Question: Performing basic pagination in Firebase via 'startAt', 'endAt' and 'limit' is terribly complicated, there must be an easier way.
I'm constructing an administration interface for a large number of user submissions. My initial (and current) idea is to simply fetch everything and perform pagination on the client. There is however a noticable delay when fetching 2000+ records (containing 5-6 small number/string fields each) which I attribute to a data payload of over 1.5mb.
Currently all entries are added via <URL> but I'm a bit lost as to how paginate through the huge list.
To fetch the first page of data I'm using <URL> of 5:
'''
ref.endAt().limit(10).on('child_added', function(snapshot) {
console.log(snapshot.name(), snapshot.val().name)
})
'''
which results in the following:
'''
-IlNo79stfiYZ61fFkx3 #46 John
-IlNo7AmMk0iXp98oKh5 #47 Robert
-IlNo7BeDXbEe7rB6IQ3 #48 Andrew
-IlNo7CX-WzM0caCS0Xp #49 Frank
-IlNo7DNA0SzEe8Sua16 #50 Jimmmy
'''
Firstly to figure out how many pages there are I am keeping a separate counter that's updated whenever someone adds or removes a record.
Secondly since I'm using 'push' I have no way of navigating to a specific page since I don't know the name of the last record for a specific page meaning an interface like this is not currently possible:

To make it simpler I decided on simply having next/previous buttons, this however also presents a new problem; if I use the name of the first record in the previous result-set I can paginate to the next page using the following:
'''
ref.endAt(null, '-IlNo79stfiYZ61fFkx3').limit(5).on('child_added', function(snapshot) {
console.log(snapshot.name(), snapshot.val().name)
})
'''
The result of this operation is as follows:
'''
-IlNo76KDsN53rB1xb-K #42 William
-IlNo77CtgQvjuonF2nH #43 Christian
-IlNo7857XWfMipCa8bv #44 Jim
-IlNo78z11Bkj-XJjbg_ #45 Richard
-IlNo79stfiYZ61fFkx3 #46 John
'''
Now I have the next page except it's shifted one position meaning I have to adjust my limit and ignore the last record.
To move back one page I'll have to keep a separate list on the client of every record I've received so far and figure out what name to pass to 'startAt'.
Is there an easier way of doing this or should I just go back to fetching everything?
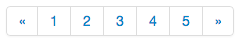
Answer: We're working on adding an "offset()" query to allow for easy pagination. We'll also be adding a special endpoint to allow you to read the number of children at a location without actually loading them from the server.
Both of these are going to take a bit though. In the meantime the method you describe (or doing it all on the client) are probably your best bet.
If you have a data structure that is append-only, you could potentially also do pagination when you write the data. For example: put the first 50 in /page1, put the second 50 in /page2, etc.